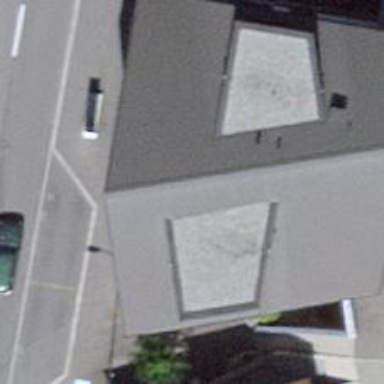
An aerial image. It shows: Bank.